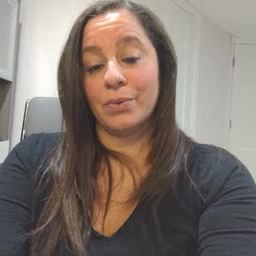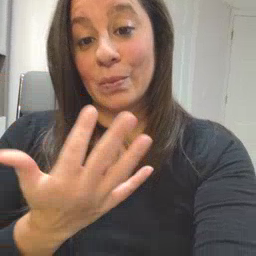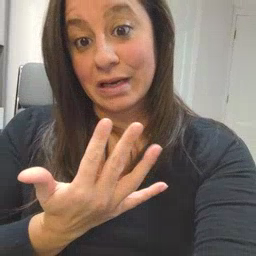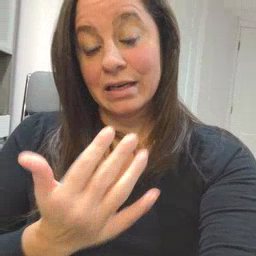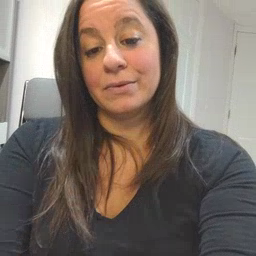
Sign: wait